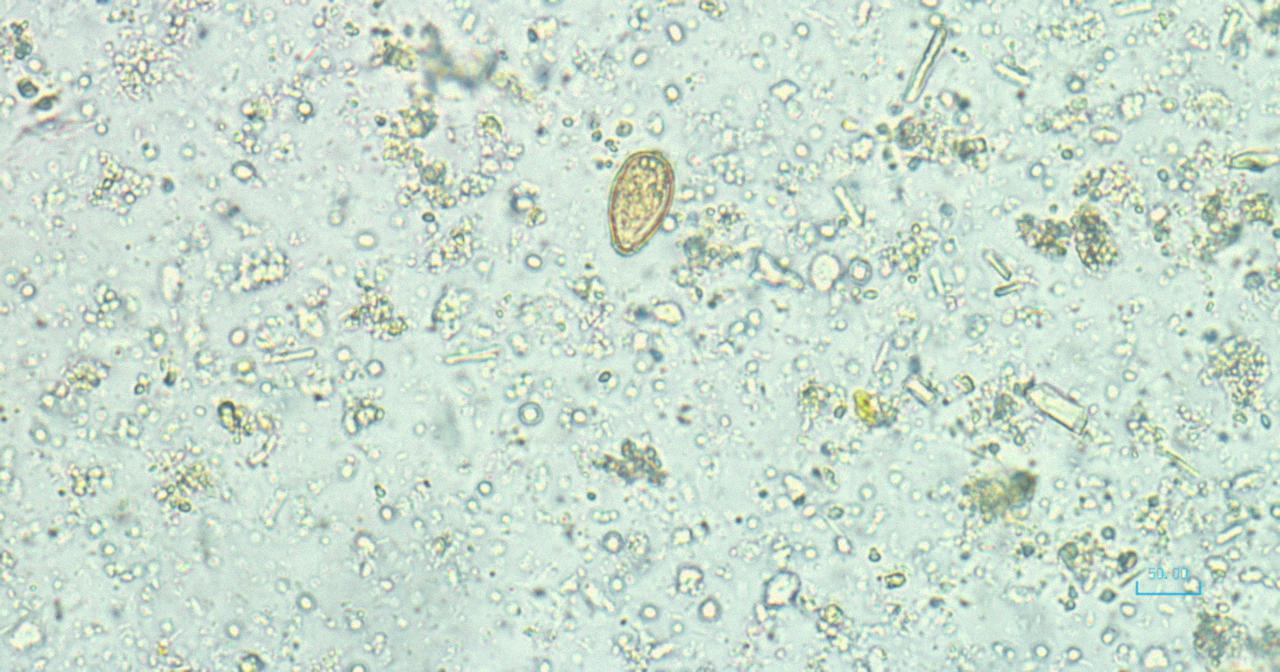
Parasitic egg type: Opisthorchis viverrine